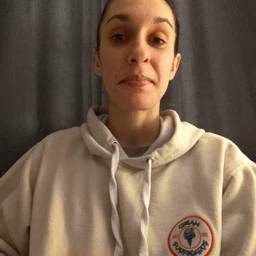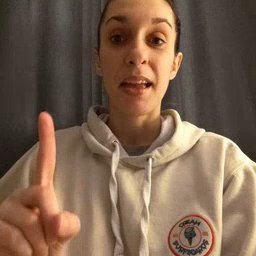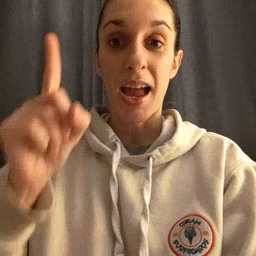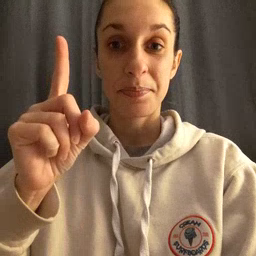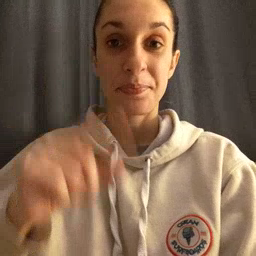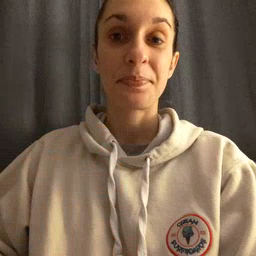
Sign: up